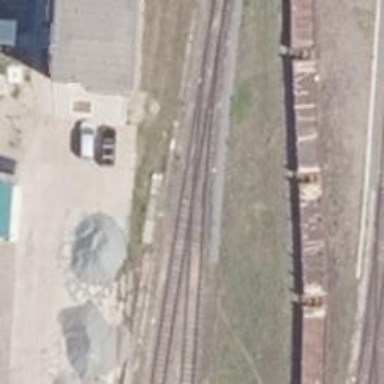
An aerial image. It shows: Railway switch.